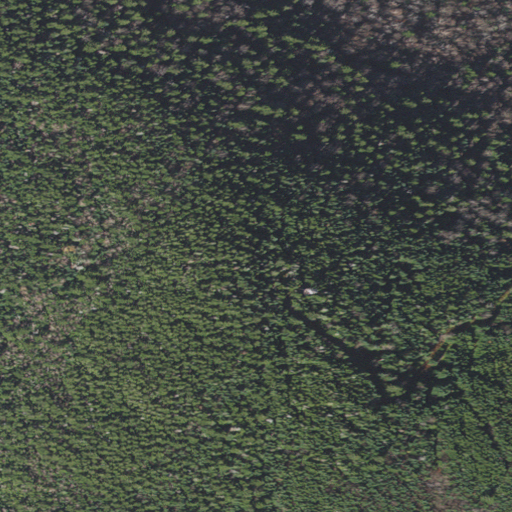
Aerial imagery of mountain in New Hampshire named Signal Mountain containing evergreen forest, mixed forest, and deciduous forest